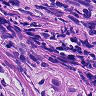
Metastatic tissue present: yes